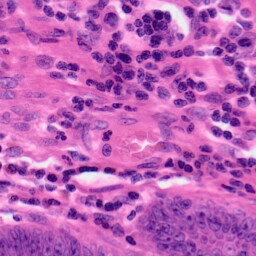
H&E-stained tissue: Colon